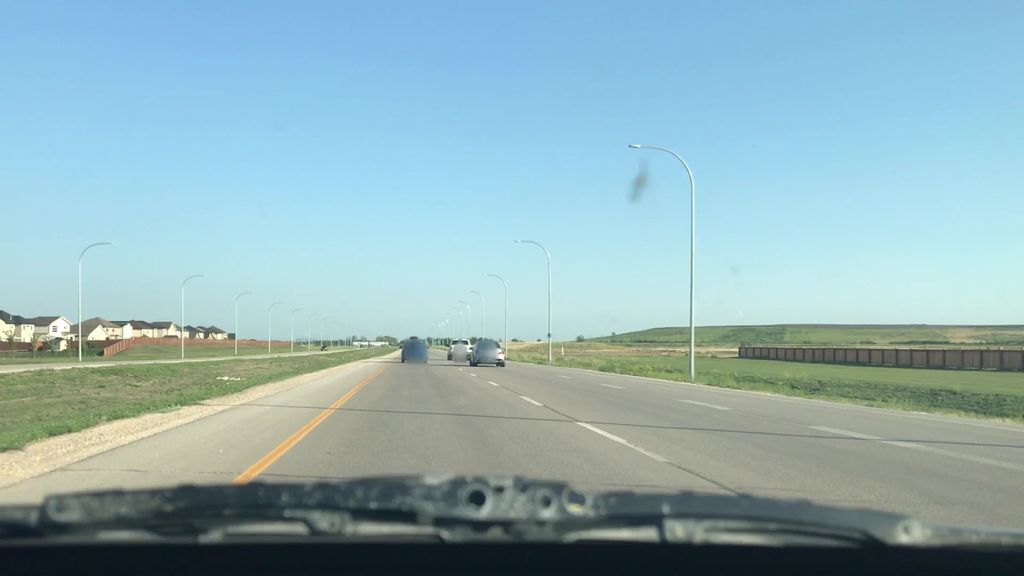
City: winnipeg